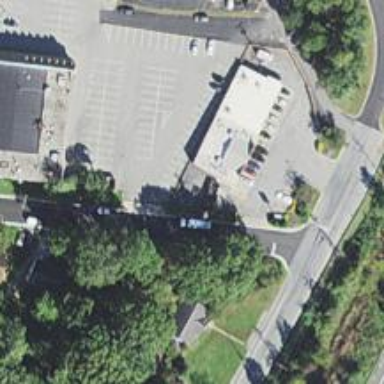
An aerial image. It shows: Convenience shop.